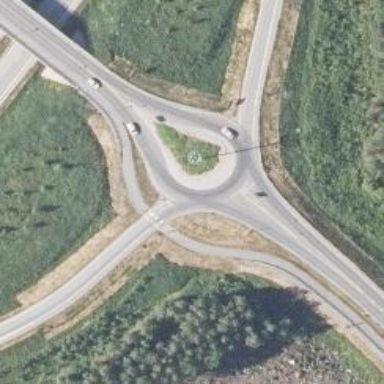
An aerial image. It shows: Secondary road with asphalt surface leading to roundabout.